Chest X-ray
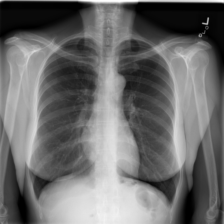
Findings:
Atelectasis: negative
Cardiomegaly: negative
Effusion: negative
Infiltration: negative
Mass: negative
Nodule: negative
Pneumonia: negative
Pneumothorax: negative
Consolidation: negative
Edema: negative
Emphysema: negative
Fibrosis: negative
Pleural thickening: negative
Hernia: negative